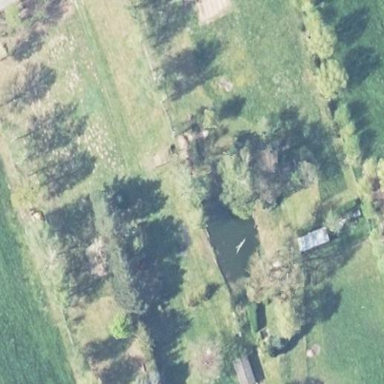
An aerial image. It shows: Garden.